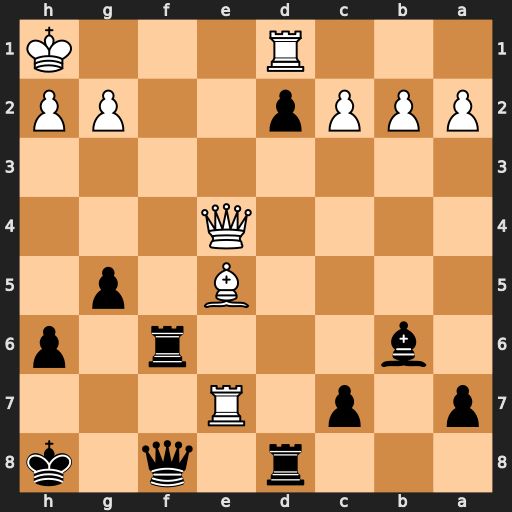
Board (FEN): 3r1q1k/p1p1R3/1b3r1p/4B1p1/4Q3/8/PPPp2PP/3R3K
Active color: b
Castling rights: -
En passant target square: -
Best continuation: Qxe7 Bxf6+ Qxf6